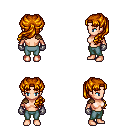
a pixel art fantasy rpg character, female body template, human, light skin, leather shoulder armor, teal pants, dark blonde princess hairstyle, metal gloves, four views (front, back, left, right), 2x2 character sprite sheet, small pixel art, hard edges, no anti-aliasing